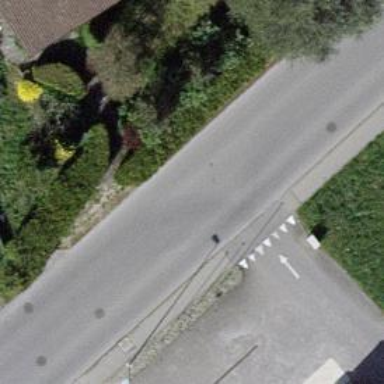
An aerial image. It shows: Unmarked crossing on the road.